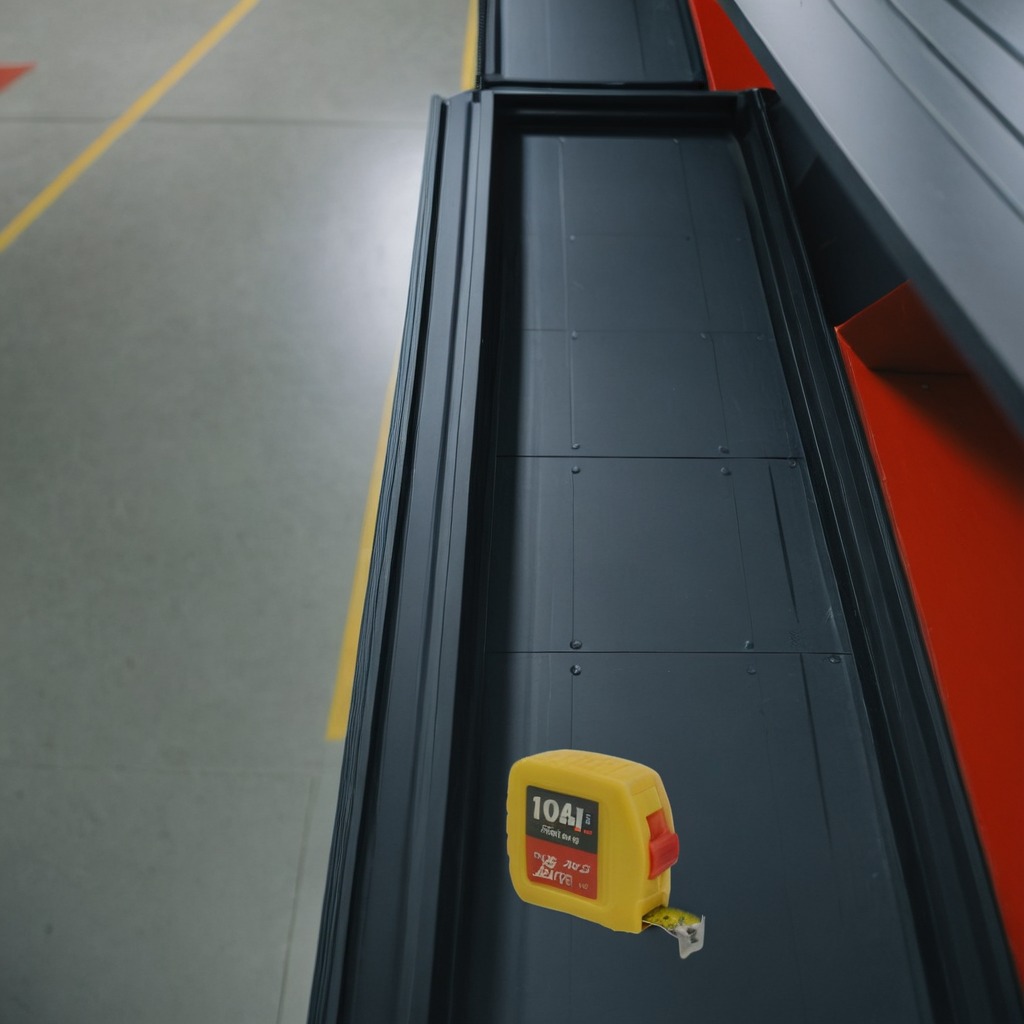
A measuring tape is lying on a toolbox surface in an airplane hangar workshop 8K.